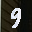
Label: 9